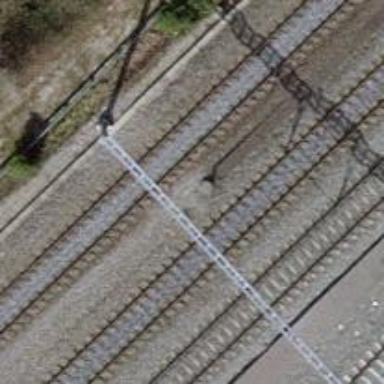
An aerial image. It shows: Railway bridge with electrified tracks and single contact line.